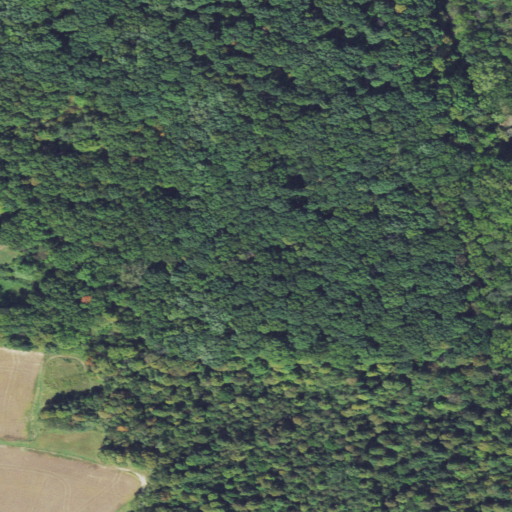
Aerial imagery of mountain in Ohio named Tarlton Cross Mound containing deciduous forest, pasture, shrub, and cultivated crops